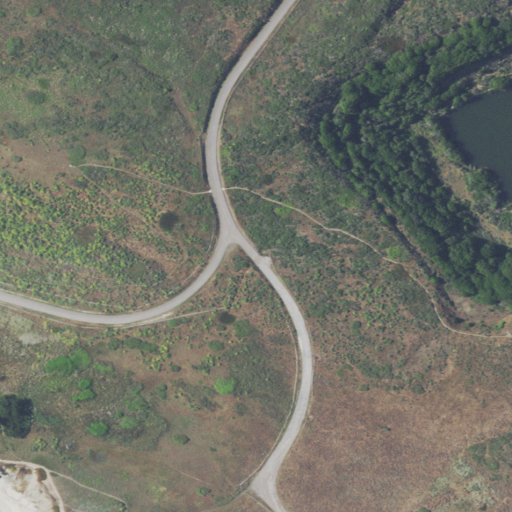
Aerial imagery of gap in California named Hole in the Head containing shrub, open development, low intensity development, mixed forest, grassland, and medium intensity development